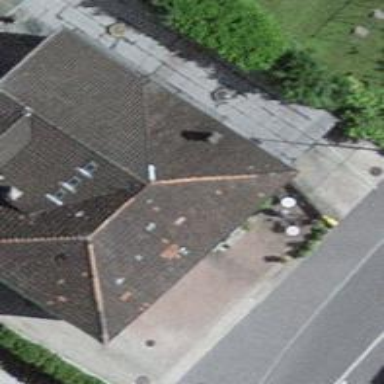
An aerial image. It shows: Restaurant.